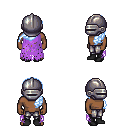
a pixel art fantasy rpg character, male body template, human, dark skin, maroon tattered cape, metal pants, white cyan left-swept hairstyle, metal helm, black shoes, four views (front, back, left, right), 2x2 character sprite sheet, small pixel art, hard edges, no anti-aliasing